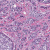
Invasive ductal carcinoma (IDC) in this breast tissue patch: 1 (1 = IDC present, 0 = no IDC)